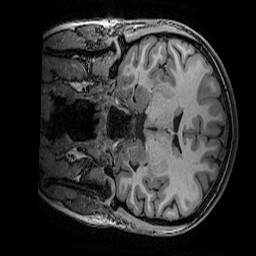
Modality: T1w
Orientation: coronal
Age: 19
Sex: female
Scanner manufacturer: ge
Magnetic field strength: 3 T
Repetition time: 0.007 s
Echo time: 0.00342 s